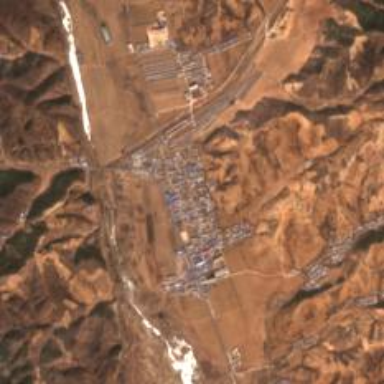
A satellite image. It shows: Ethnic township within town.